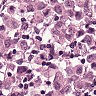
Metastatic tissue present: yes